Question: I've been using Firebase recently.
I have a question because there is a part that doesn't work well.
All I want is the total value of a, b, and c.
How much is a, how much is b, and how much is c?
It seems simple, but it doesn't work as I thought it would.
'''
myRef.addListenerForSingleValueEvent(object : ValueEventListener {
override fun onDataChange(p0: DataSnapshot) {
for (snapshot in p0.children) {
var ref = snapshot.key
Log.d ("Test", snapshot.key) // get A,B,C,Name
Gets the contents of the log.d("bell", p0.child("A").value.toString())) // A
}
}
});
'''
We can get the sum of a, b, c in the above way, but I want to implement the fluid part.
There could be an H as well as a C, and I'd like to deal with the difference in the number of subtexts.
I've been thinking about Arraylist. I'm worried that it'll get more complicated if it's stored this way.
I'm writing to see if I can get some help.

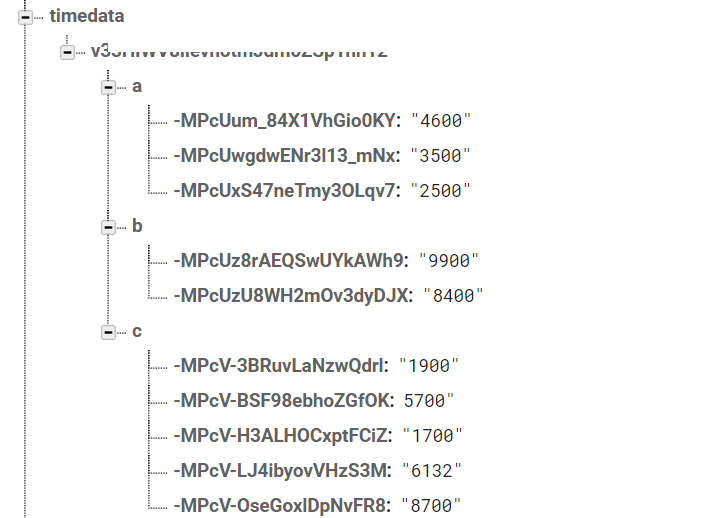
Answer: If you want to get all the values that exist under each node, a, b, c, d, e, etc, no matter how many children are there, you need to query the database twice. So assuming that the "timedata" node is a direct child of your Firebase Realtime Database root, and that long id, is the UID of the logged-in users, please use the following lines of code:
'''
val uid = FirebaseAuth.getInstance().currentUser!!.uid
val rootRef = FirebaseDatabase.getInstance().reference
val uidRef = rootRef.child("timedata").child(uid)
val valueEventListener: ValueEventListener = object : ValueEventListener {
override fun onDataChange(dataSnapshot: DataSnapshot) {
var total: Long = 0
for (ds in dataSnapshot.children) {
for (dSnapshot in ds.children) {
val value = dSnapshot.getValue(Long::class.java)!!.toLong()
total += value
}
}
Log.d(TAG, "total: $total")
}
override fun onCancelled(databaseError: DatabaseError) {
Log.d("TAG", databaseError.message) //Don't ignore potential errors!
}
}
uidRef.addListenerForSingleValueEvent(valueEventListener)
'''
And this is for Java users:
'''
String uid = FirebaseAuth.getInstance().getCurrentUser().getUid();
DatabaseReference rootRef = FirebaseDatabase.getInstance().getReference();
DatabaseReference uidRef = rootRef.child("timedata").child(uid);
ValueEventListener valueEventListener = new ValueEventListener() {
@Override
public void onDataChange(DataSnapshot dataSnapshot) {
long total = 0;
for(DataSnapshot ds : dataSnapshot.getChildren()) {
for(DataSnapshot dSnapshot : ds.getChildren()) {
long value = Long.parseLong(dSnapshot.getValue(Long.class));
total += value;
}
}
Log.d(TAG, "total: " + total);
}
@Override
public void onCancelled(@NonNull DatabaseError databaseError) {
Log.d("TAG", databaseError.getMessage()); //Don't ignore potential errors!
}
};
uidRef.addListenerForSingleValueEvent(valueEventListener);
'''
According to your screenshot, the result in your logcat will be:
'''
53032
'''